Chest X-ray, AP view. Patient: 10 years old, sex M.
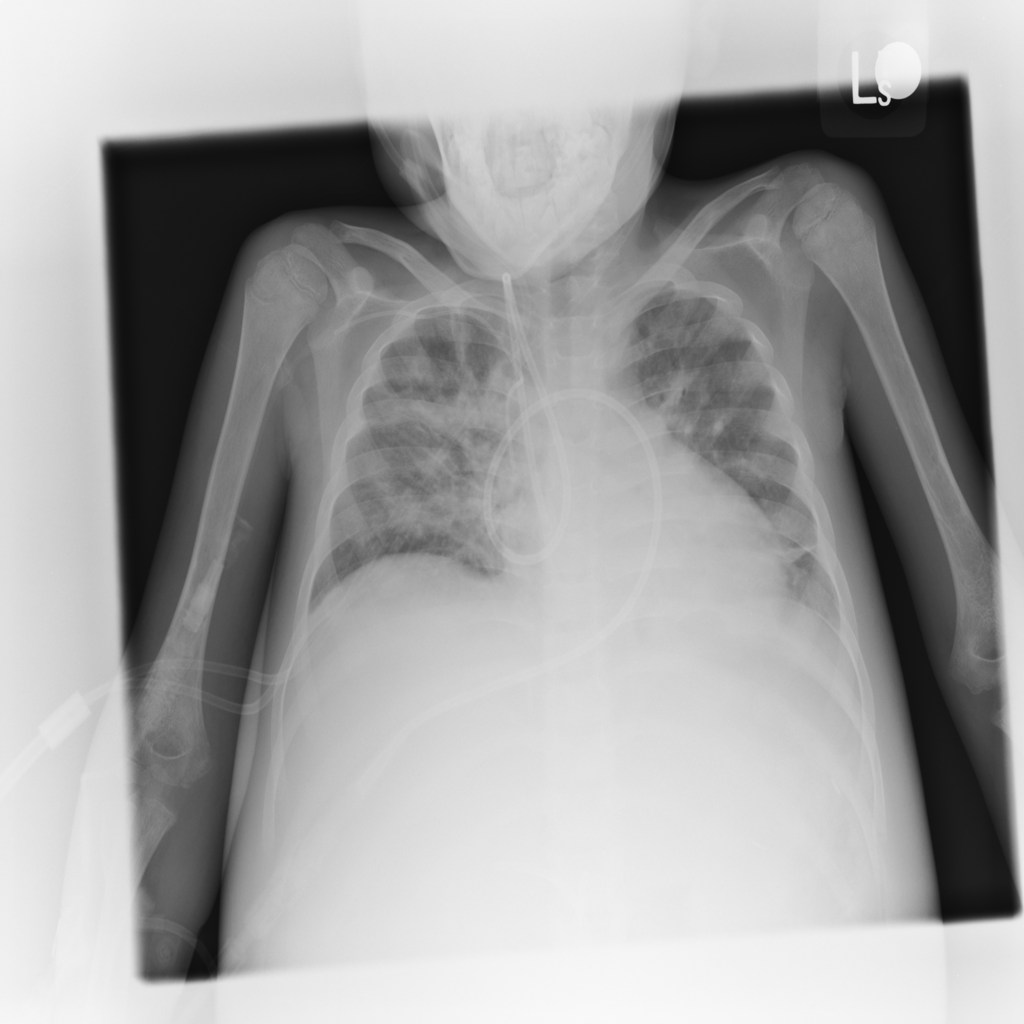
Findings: Atelectasis